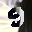
Label: 9